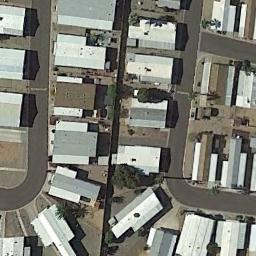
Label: mobile_home_park